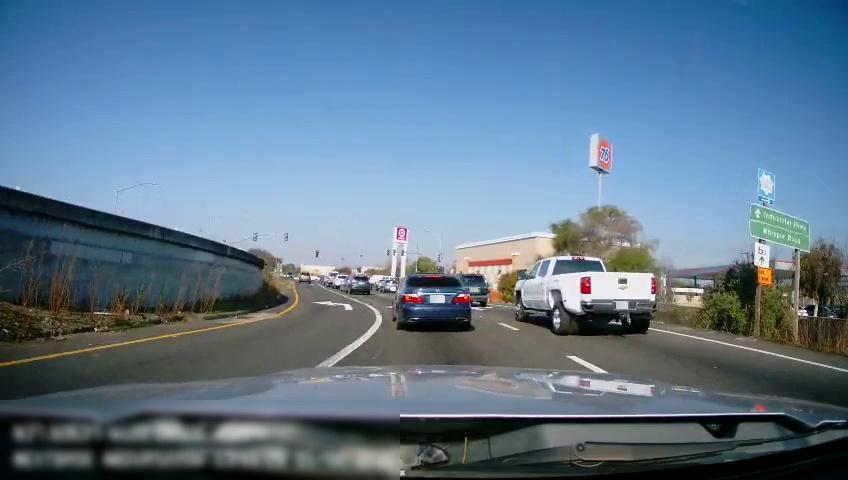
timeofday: Day
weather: Sunny
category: Drivable Space
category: Vehicles | SUV
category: Vehicles | SUV
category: Vehicles | Car
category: Vehicles | Car
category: Vehicles | SUV
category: Vehicles | Truck
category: Vehicles | SUV
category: Vehicles | Car
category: Vehicles | Car
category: Vehicles | SUV
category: Vehicles | Car
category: Lanes | Alternate Lane
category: Lanes | Current Lane
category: Lanes | Current Lane
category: Lanes | Alternate Lane
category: Traffic | Signs
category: Traffic | Signs
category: Traffic | Signs
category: Traffic | Signs
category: Traffic | Signs
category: Traffic | Lights